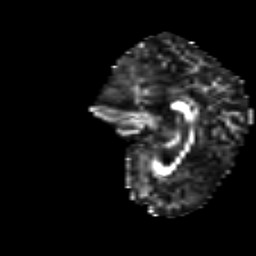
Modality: FA
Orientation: sagittal
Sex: male
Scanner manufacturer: siemens
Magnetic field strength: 3 T
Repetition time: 5 s
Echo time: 0.071 s